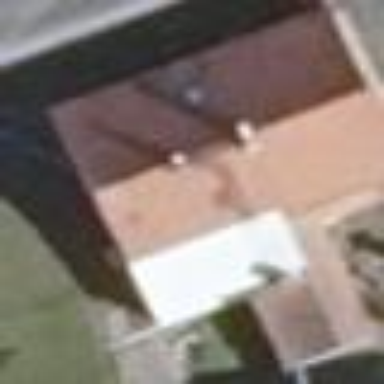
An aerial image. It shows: Red house with flat roof.